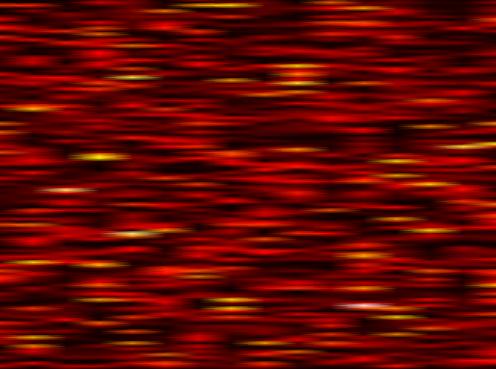
Label: UFMC